Field crop: maize
Growth stage: 2
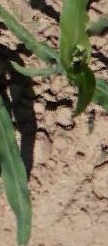
Species: maize